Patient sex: M
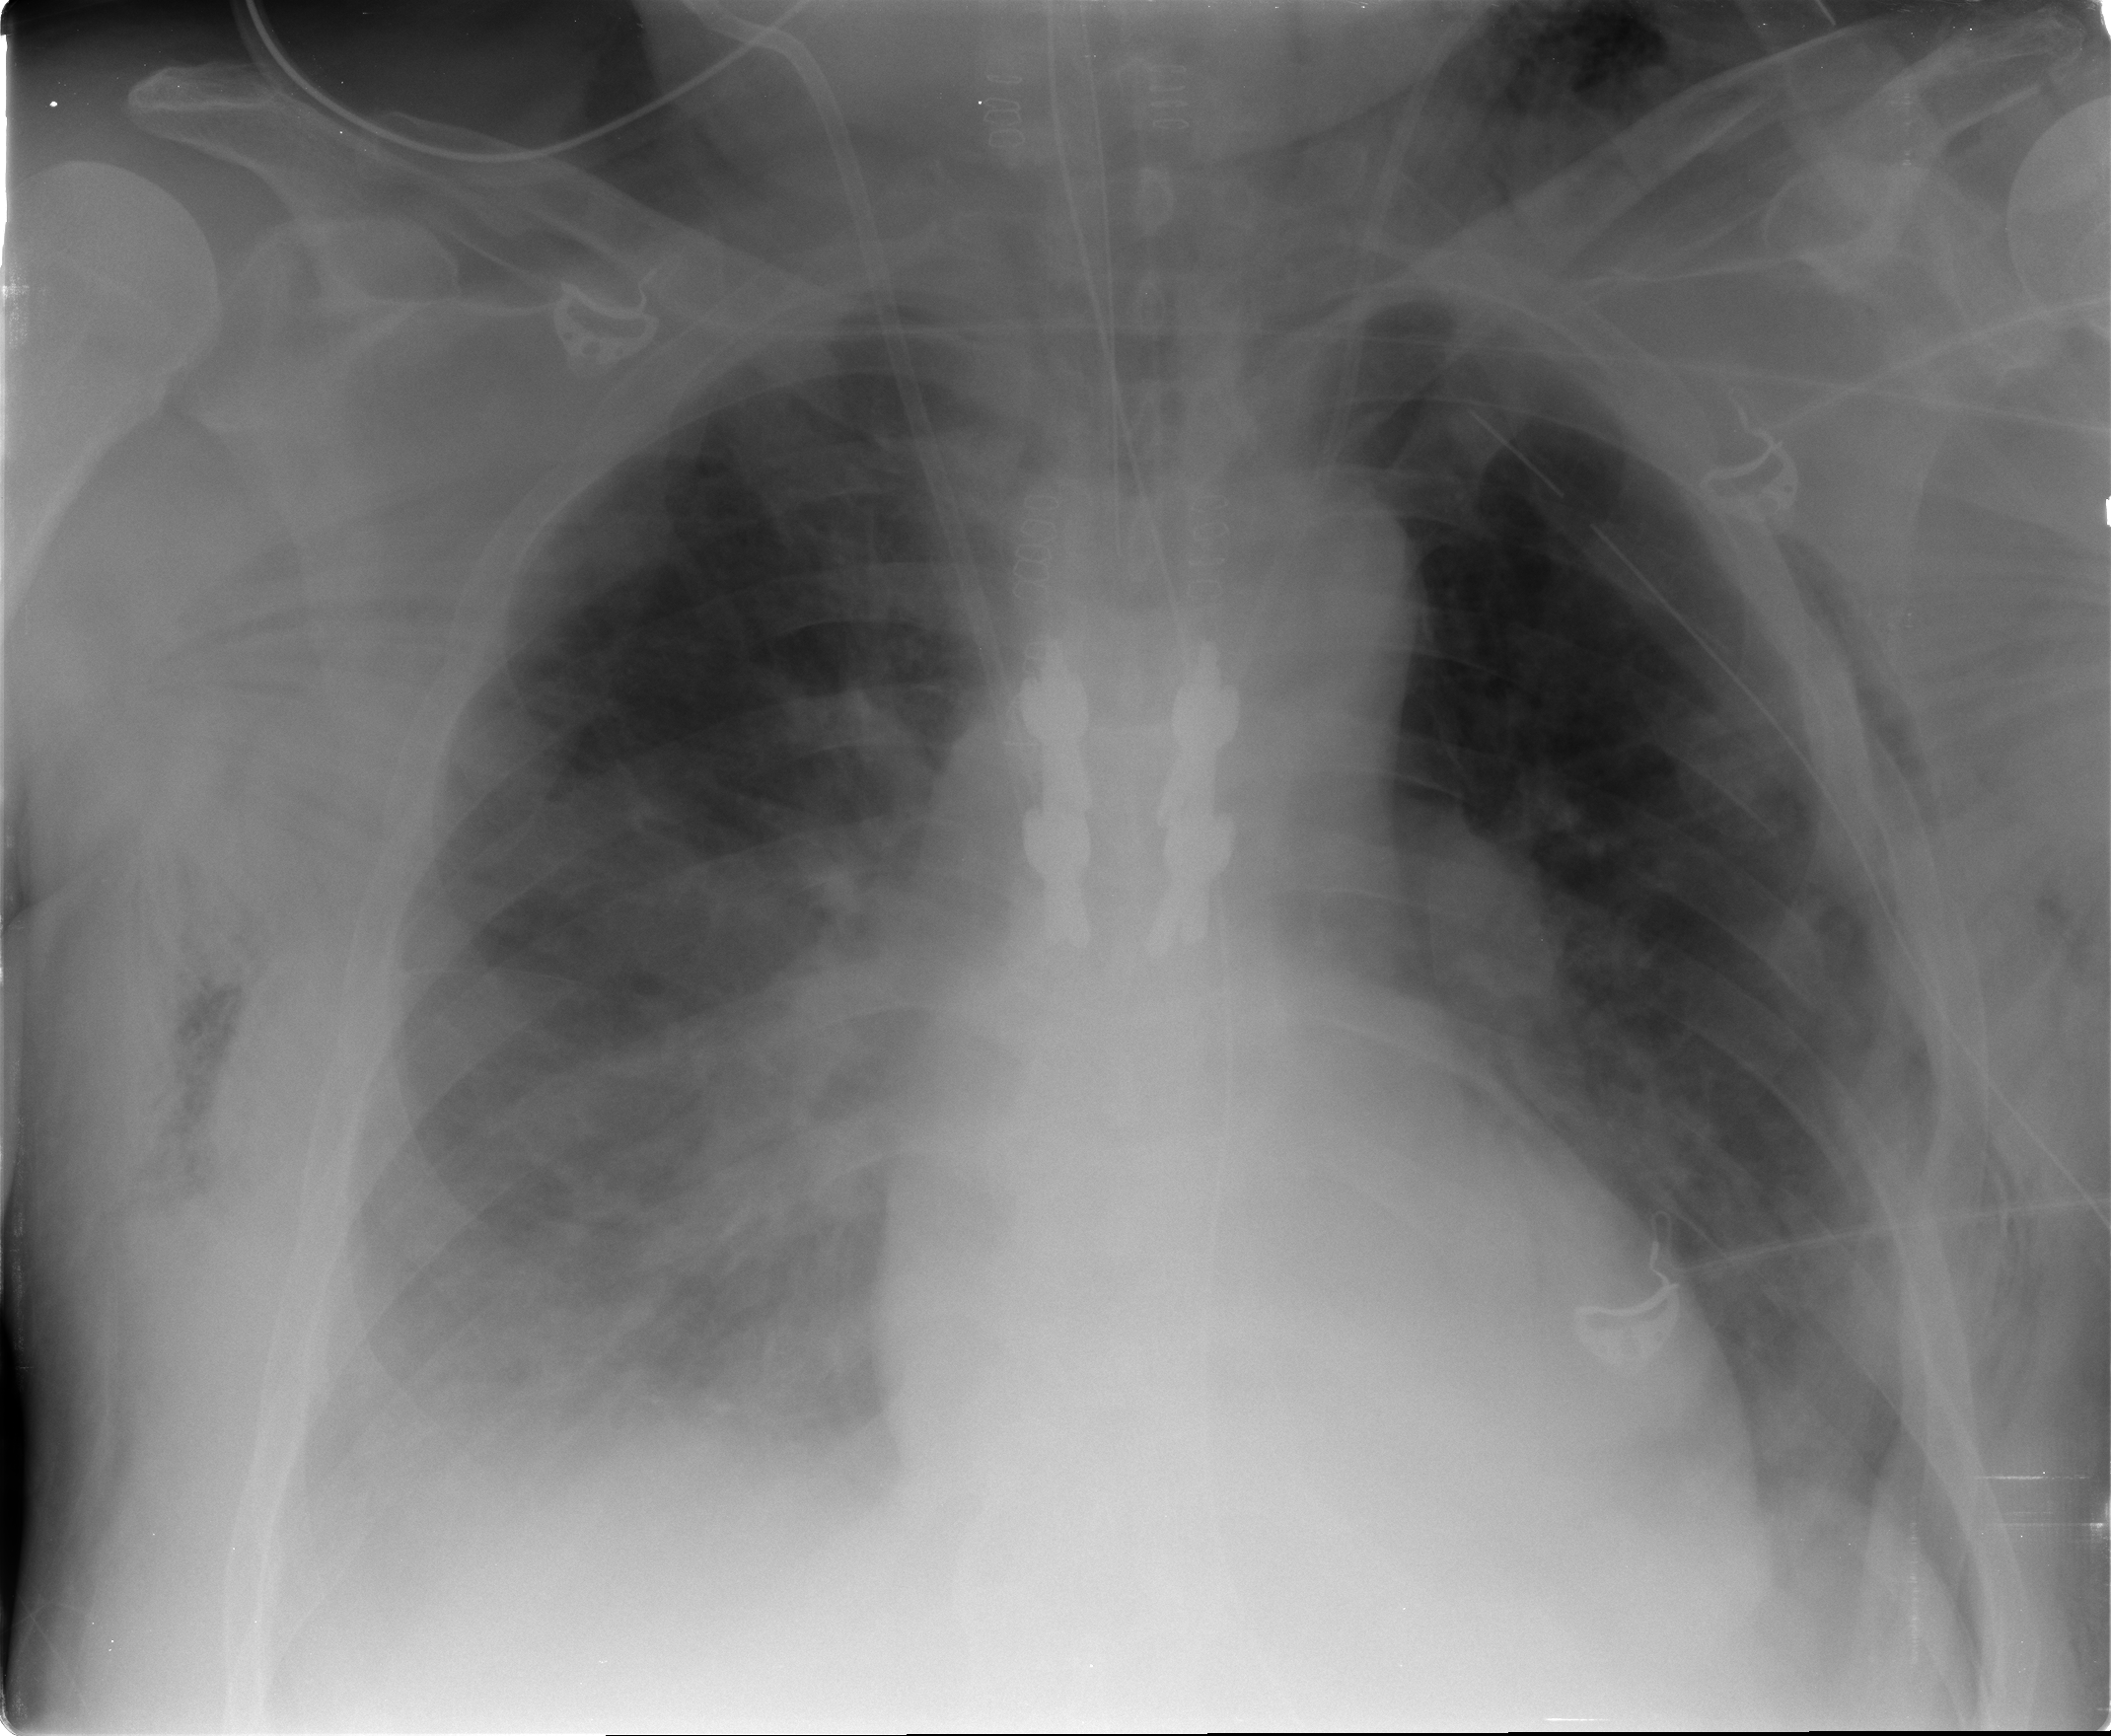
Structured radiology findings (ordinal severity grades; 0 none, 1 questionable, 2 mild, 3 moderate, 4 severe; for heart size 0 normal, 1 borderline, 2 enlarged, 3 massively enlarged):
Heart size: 1
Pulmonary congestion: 2
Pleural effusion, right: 2
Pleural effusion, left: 1
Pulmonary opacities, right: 2
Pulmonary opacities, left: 2
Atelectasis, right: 3
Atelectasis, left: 3